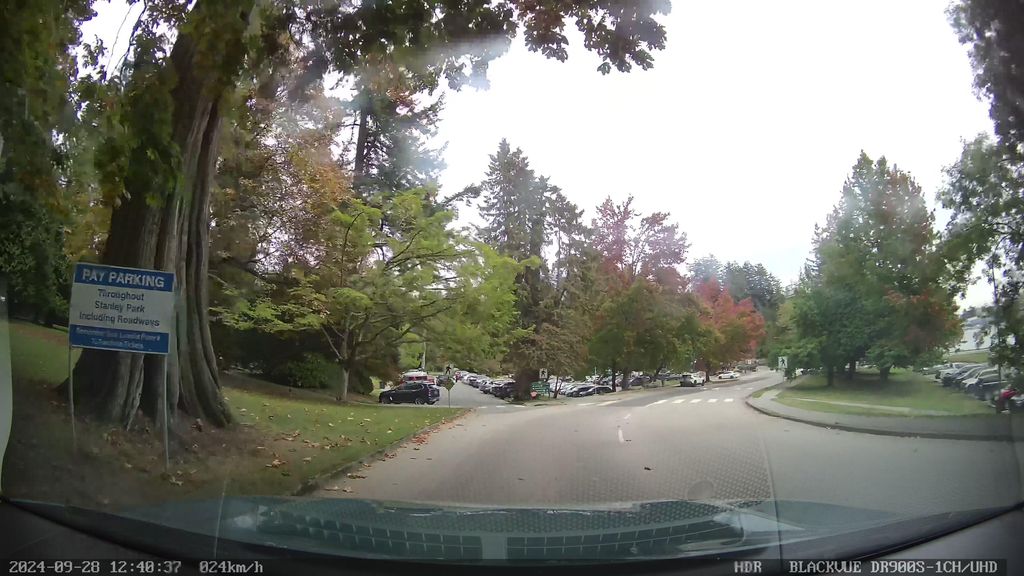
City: vancouver